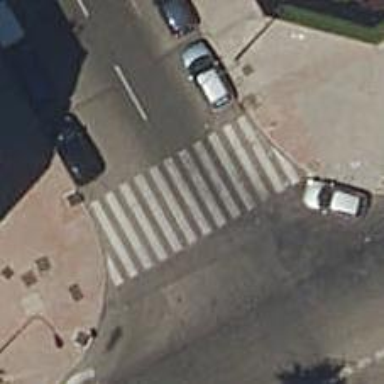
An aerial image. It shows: Footway with zebra crossing.